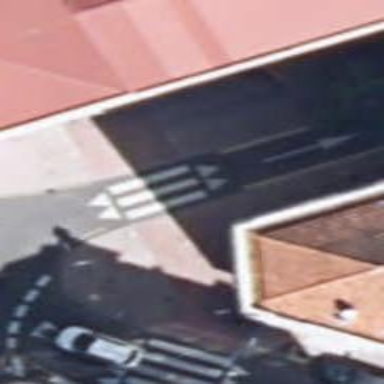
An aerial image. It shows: Marked crossing on the road.